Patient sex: M
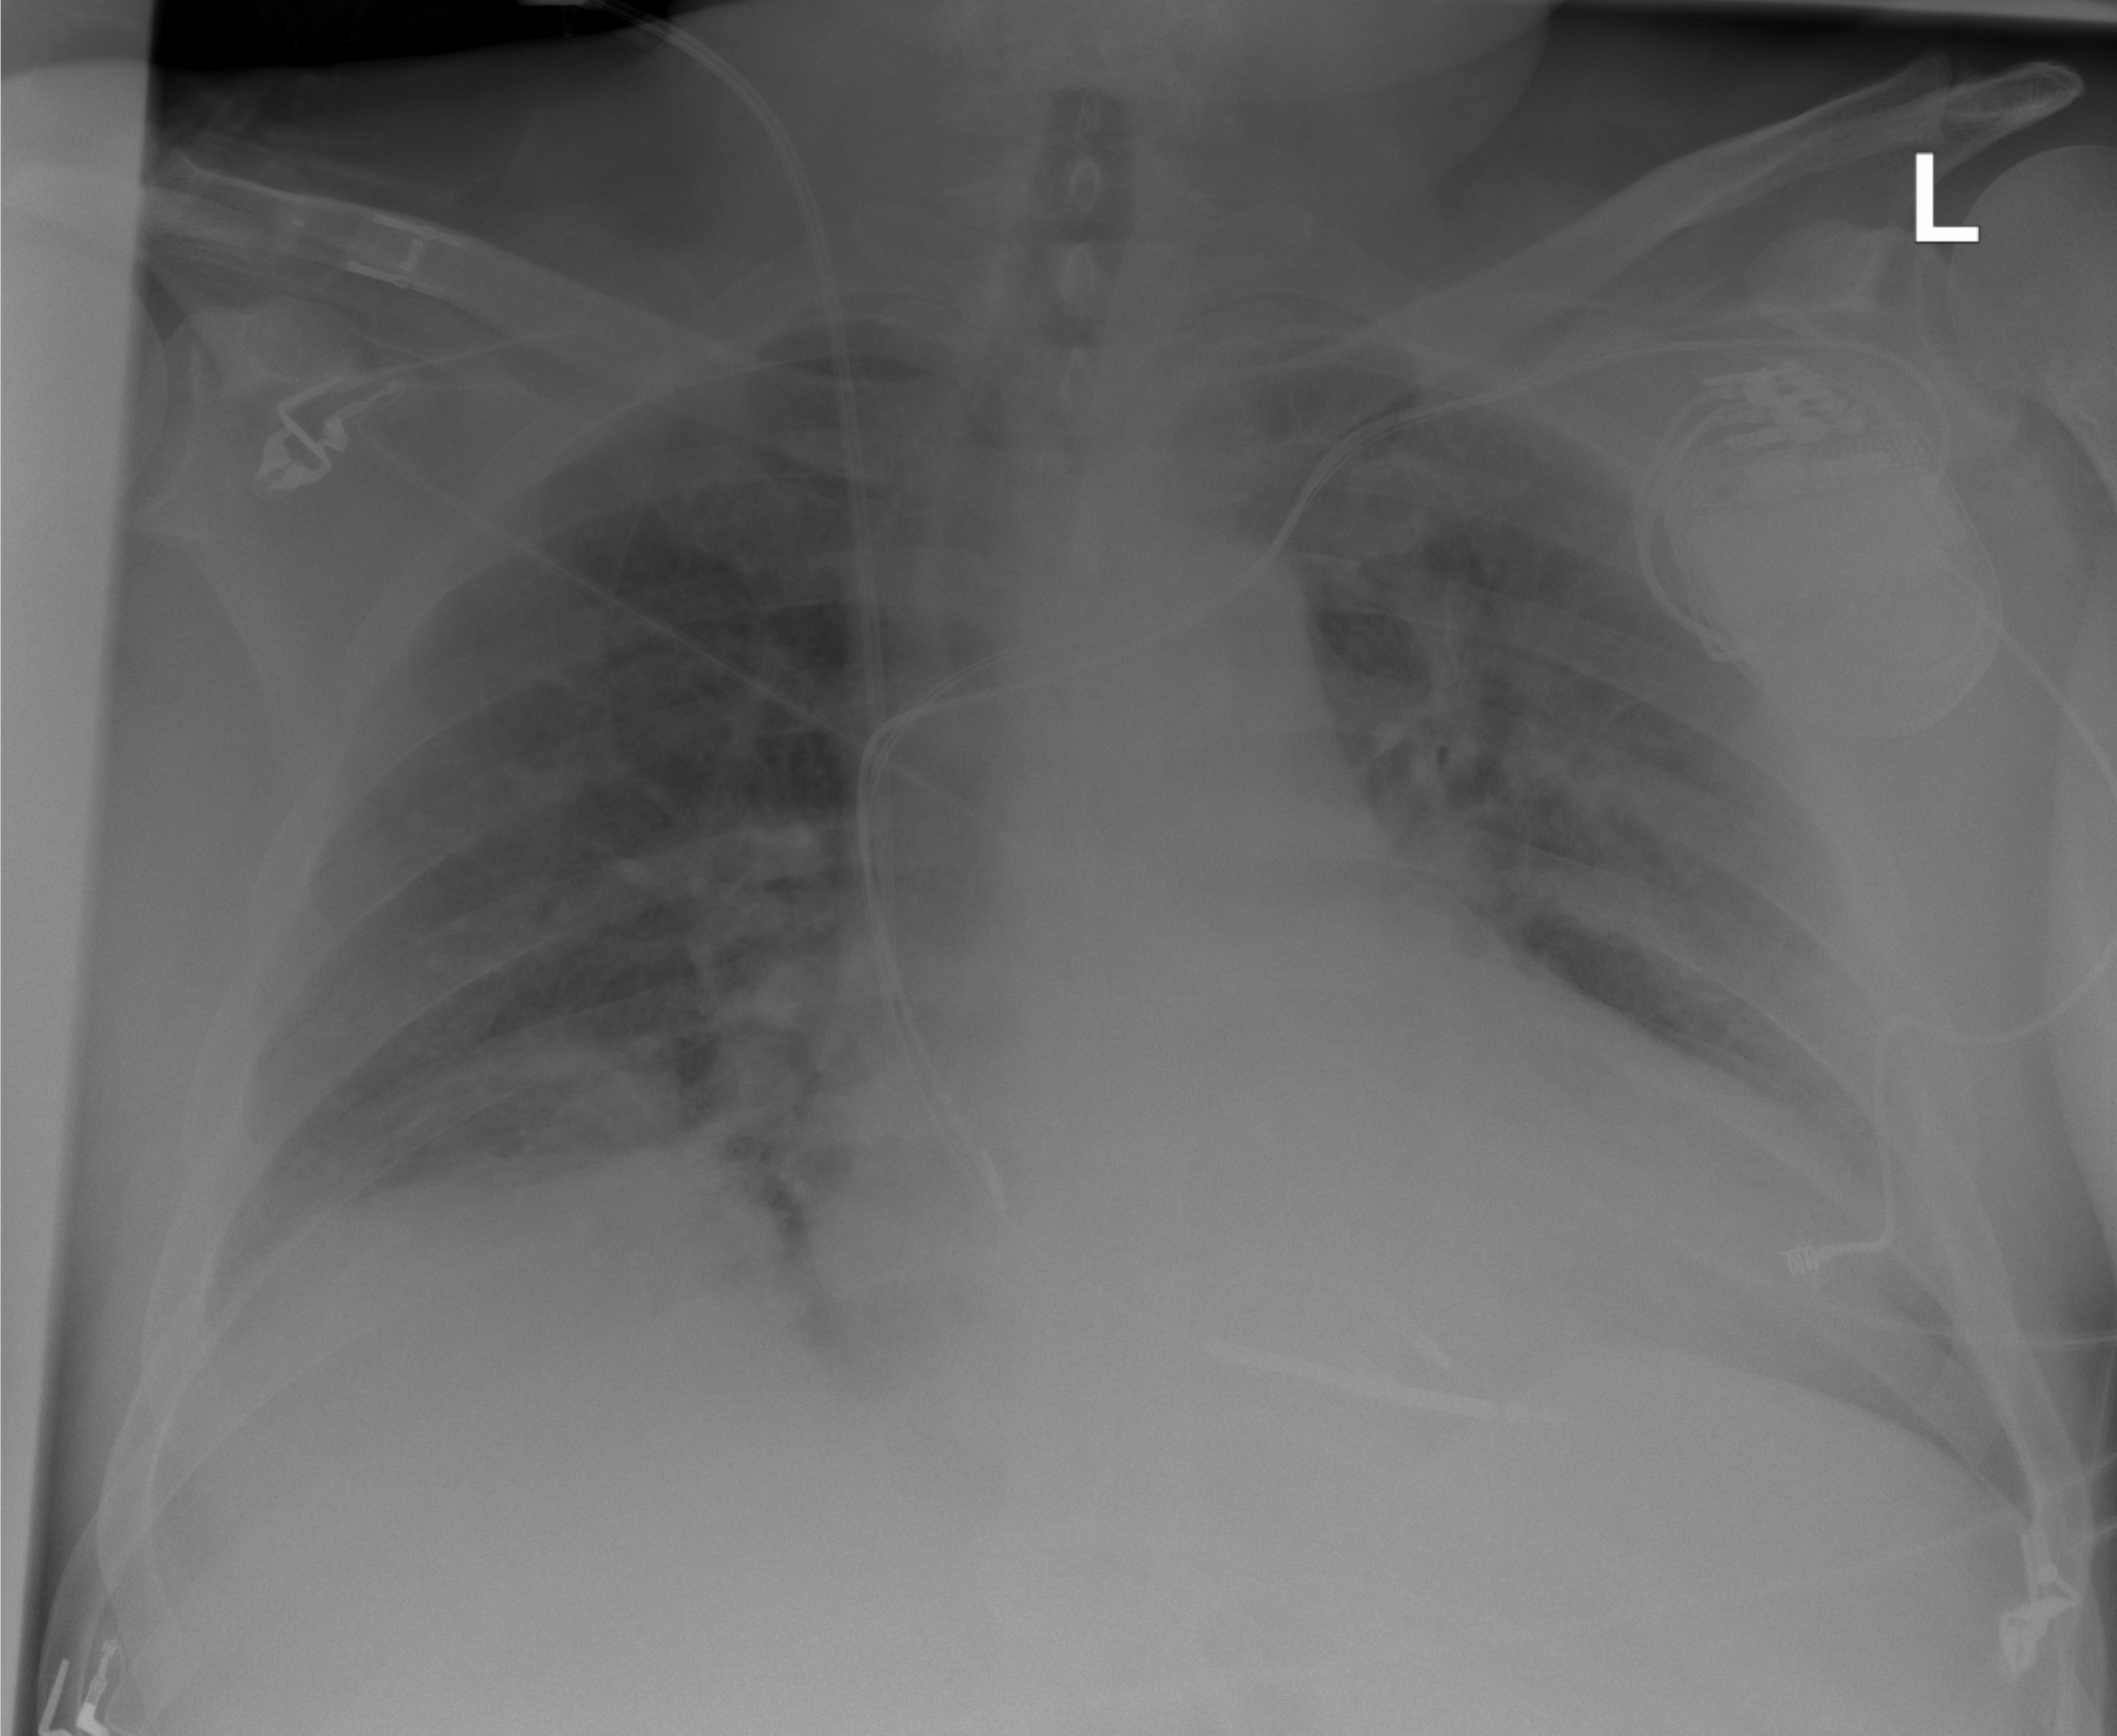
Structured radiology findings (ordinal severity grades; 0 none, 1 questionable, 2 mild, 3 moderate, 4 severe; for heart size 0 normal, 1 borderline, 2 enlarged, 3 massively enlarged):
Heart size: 2
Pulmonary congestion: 0
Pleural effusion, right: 0
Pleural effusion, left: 0
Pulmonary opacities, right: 2
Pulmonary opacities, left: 0
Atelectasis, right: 2
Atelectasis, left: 1